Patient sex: M
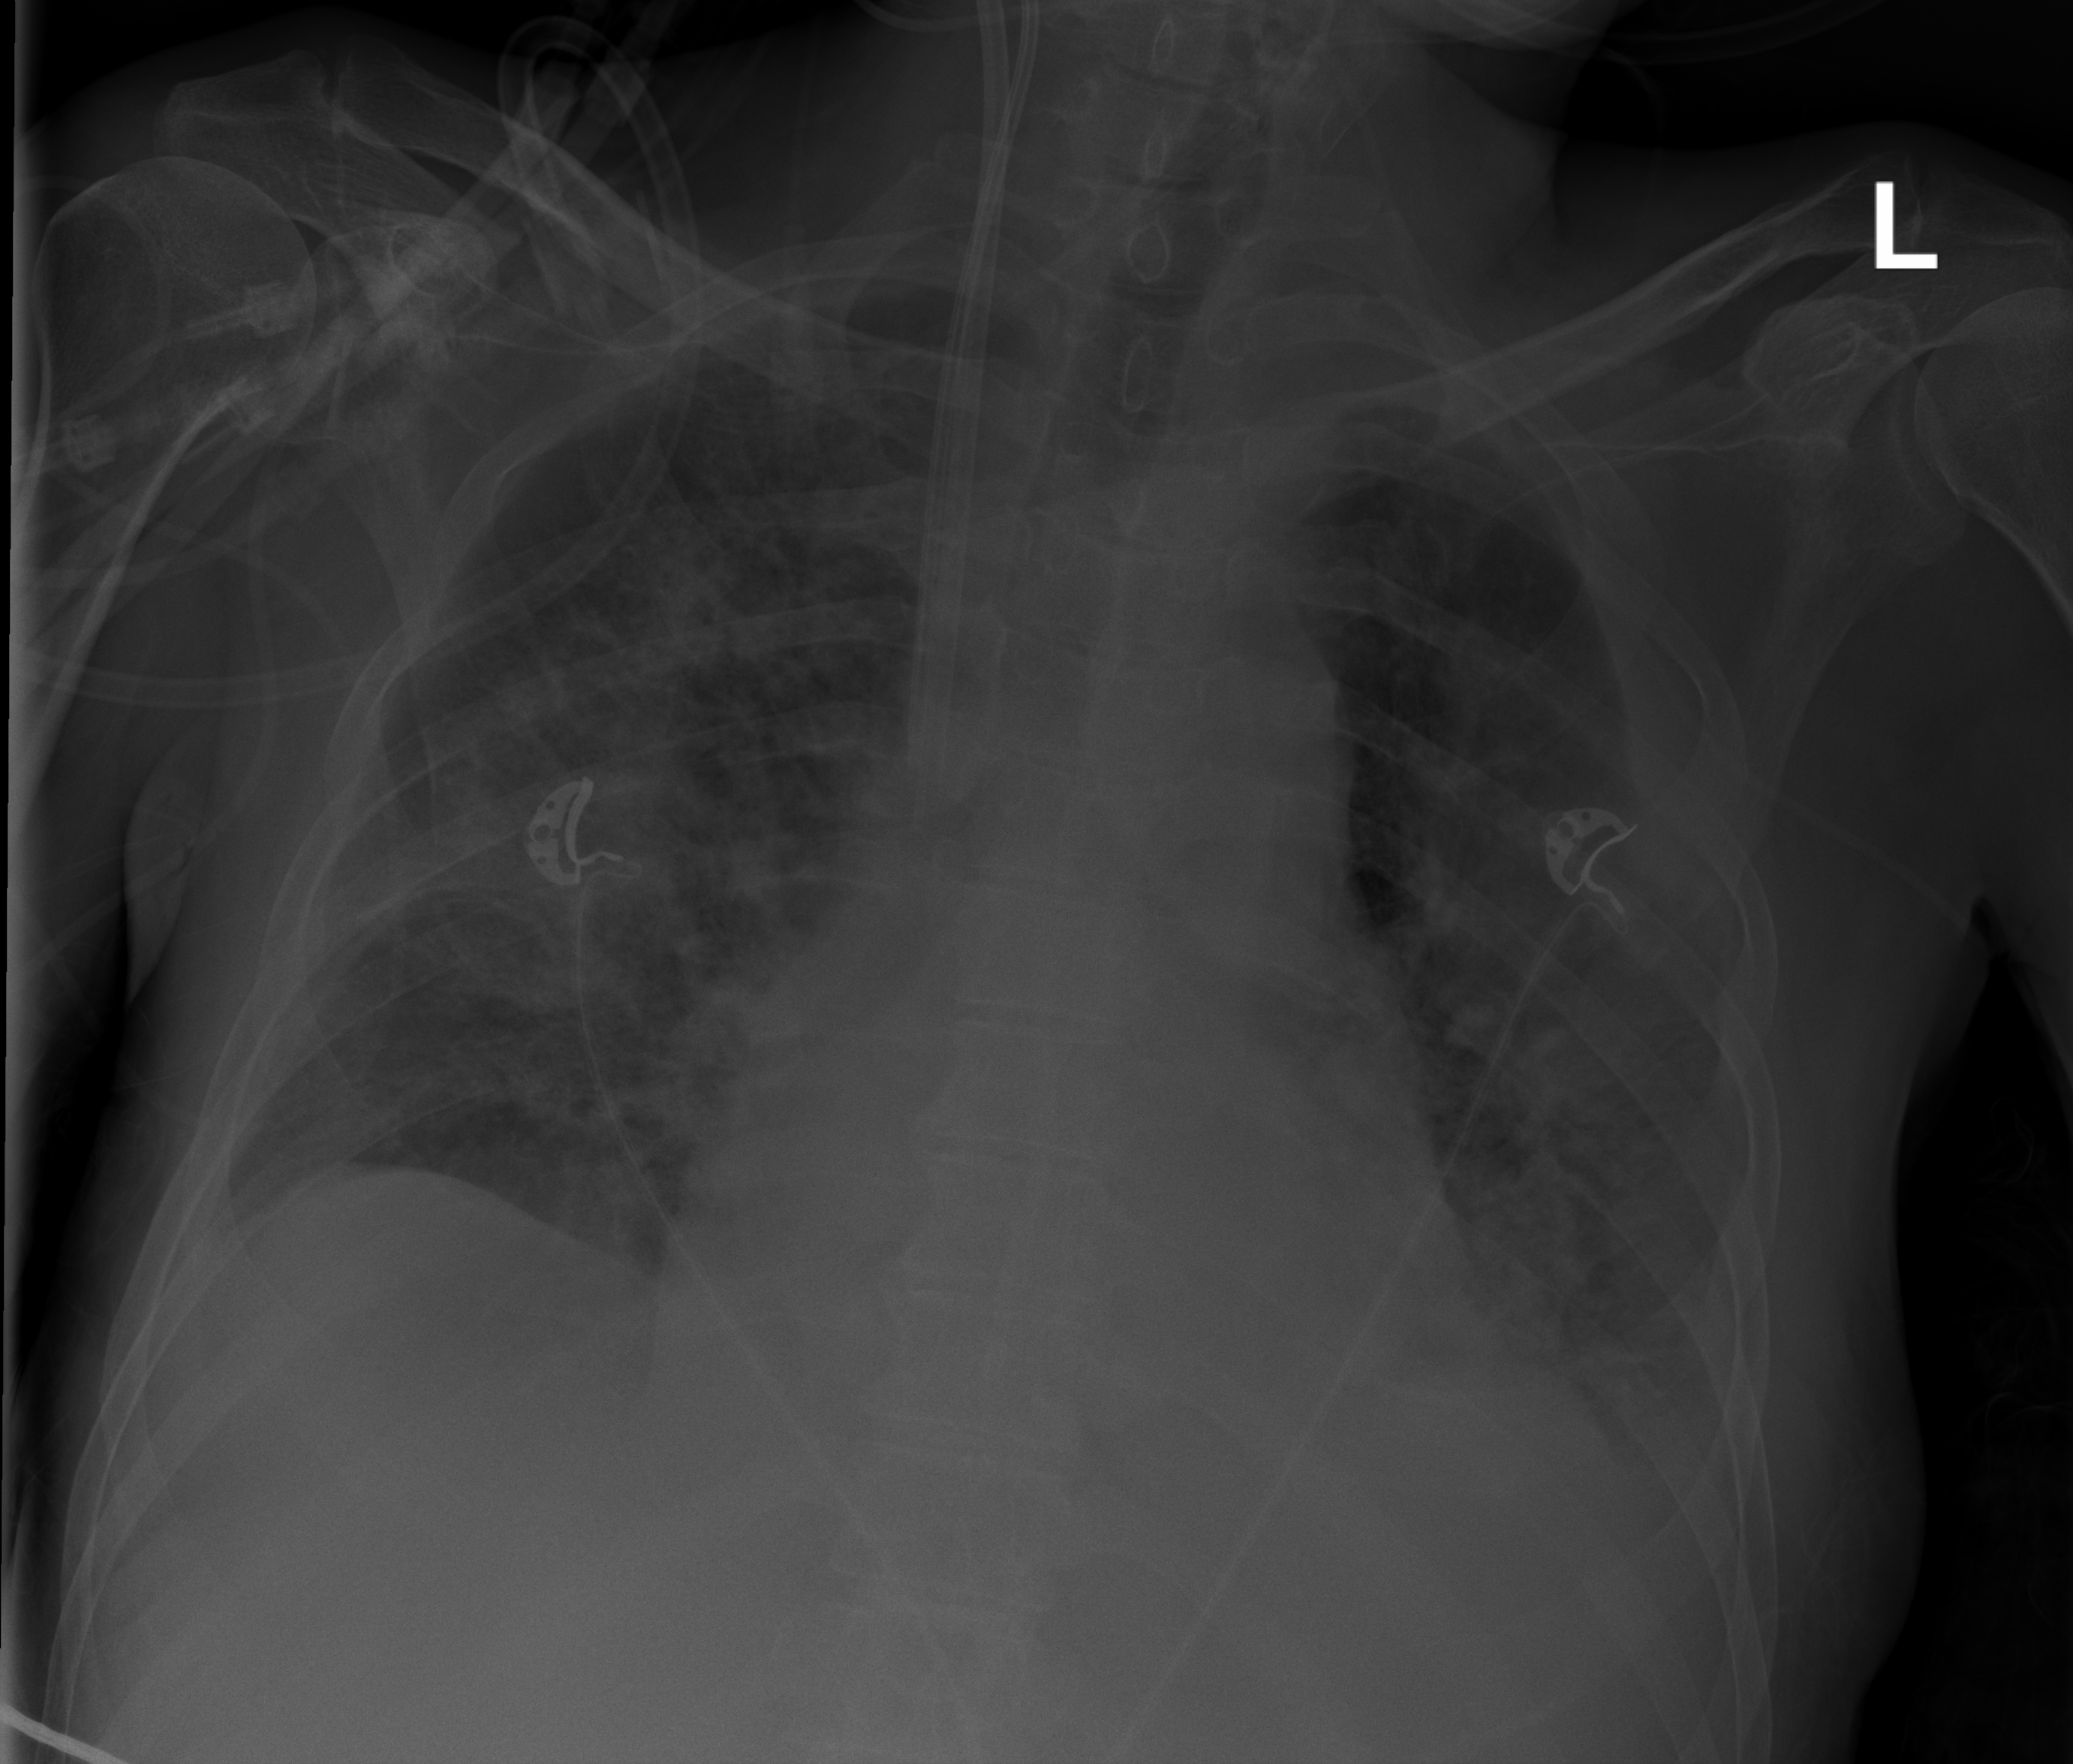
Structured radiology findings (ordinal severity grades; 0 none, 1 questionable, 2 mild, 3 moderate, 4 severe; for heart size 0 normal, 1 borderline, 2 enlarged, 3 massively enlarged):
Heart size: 2
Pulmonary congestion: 2
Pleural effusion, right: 2
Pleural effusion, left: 2
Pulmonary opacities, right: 2
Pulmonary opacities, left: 3
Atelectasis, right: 0
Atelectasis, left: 2